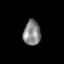
Tissue: prostate
Cell type: T cells
Senescence score: 0.748
Nuclear area (px): 427
Mean DAPI intensity: 132.984